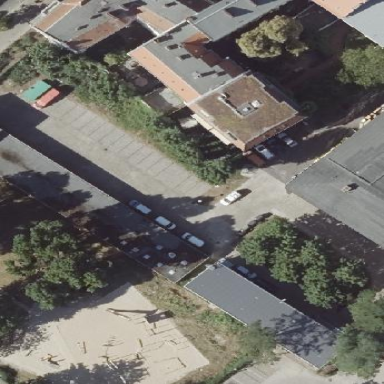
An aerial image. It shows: Close-up view of roof part of building.